Question:
Looking to retrieve value of custom class from a snap in swift like i do in java , i use Firebasedecoder .
Works fine but i need the following structure
'''
{
username = uiii;
email = test@rom.com
..}
'''
If i make ordered requests like '.queryOrdered(ByCHild:email).queryEqual("uiii")', i get the resquest with a previous node :
'''
{
"hjhj"= {
username = uiii;
email = test@rom.com
..} }
'''
Looking for a way to either remove the uneccessary values or to have the correct snap structure.
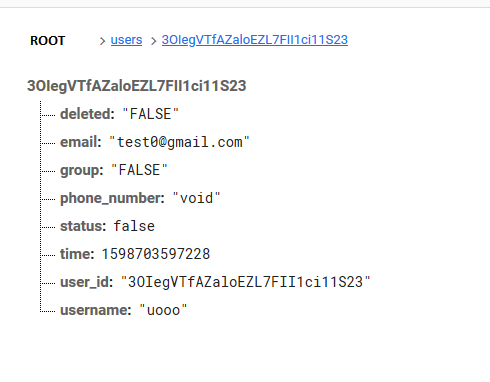
Answer: In short, if you have extra data at the same level and that makes 'decodeFirebase' crash, you still can use it:
'''
let value = snapshot.value
let modifiedValue:NSMutableDictionary = (value as AnyObject).mutableCopy() as! MutableDictionary
'''
You then can remove elements by key: 'modifiedValue.removeObject(forKey: test)'
and then apply decode.